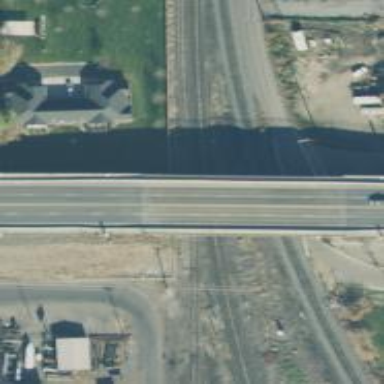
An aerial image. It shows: Primary highway on asphalt bridge.